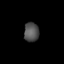
Tissue: skin
Cell type: Epithelial cells
Senescence score: 0.2236
Nuclear area (px): 279
Mean DAPI intensity: 81.34